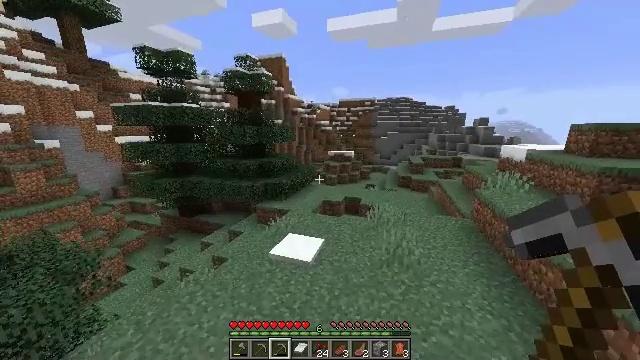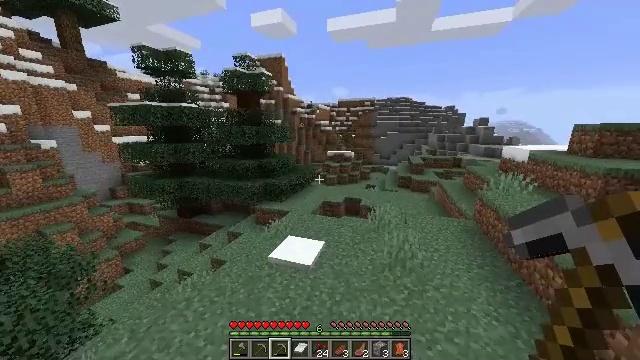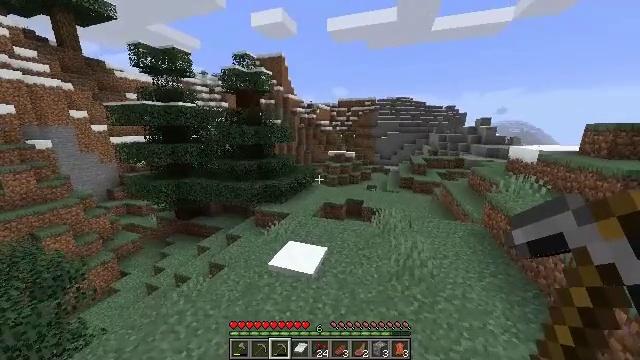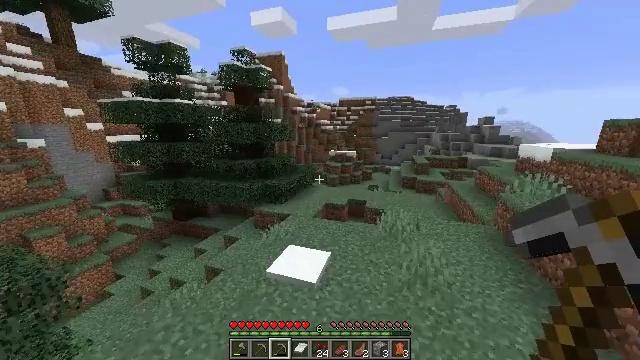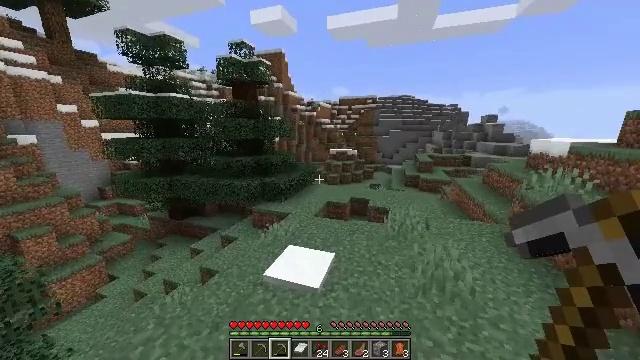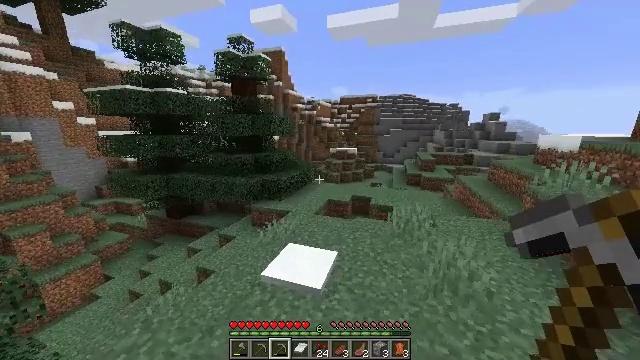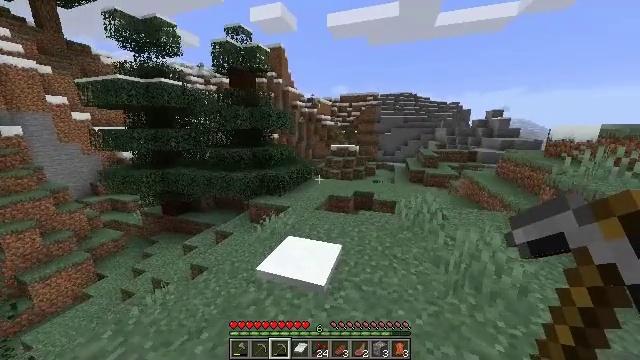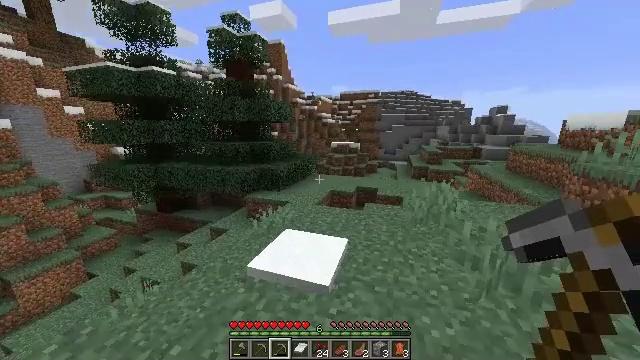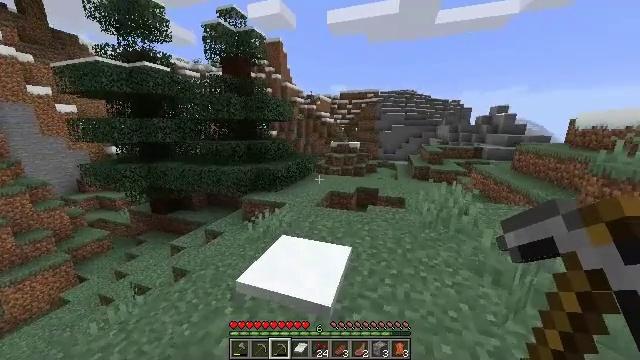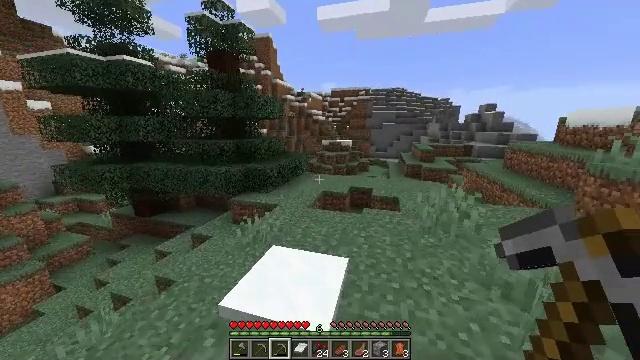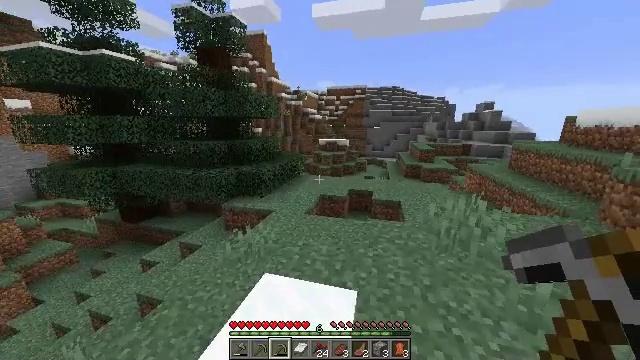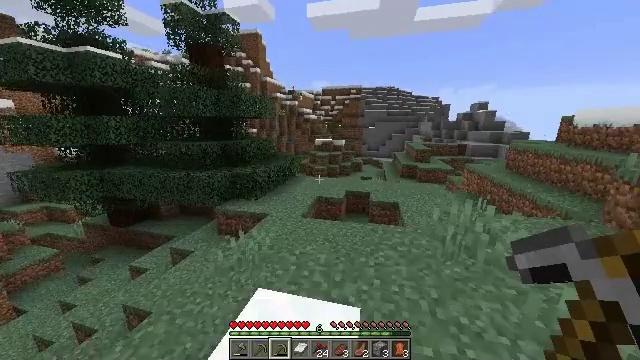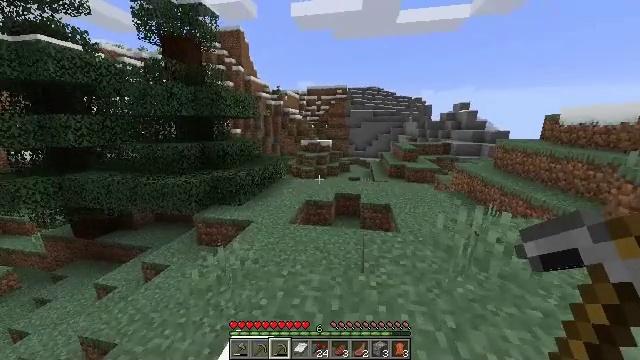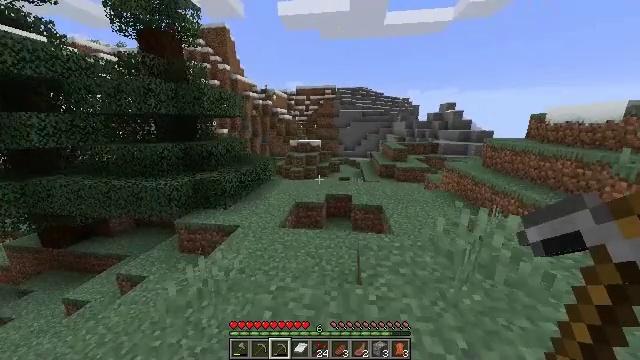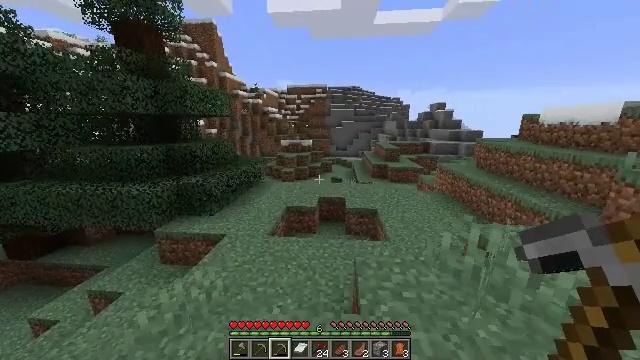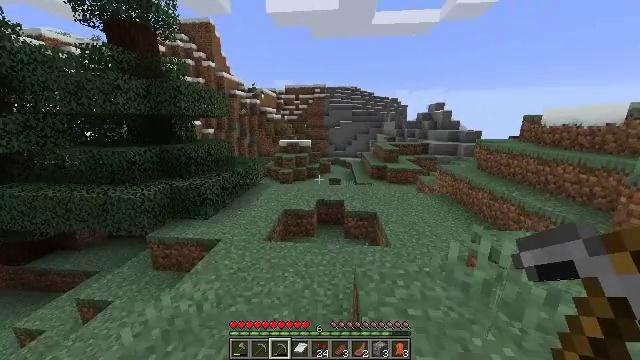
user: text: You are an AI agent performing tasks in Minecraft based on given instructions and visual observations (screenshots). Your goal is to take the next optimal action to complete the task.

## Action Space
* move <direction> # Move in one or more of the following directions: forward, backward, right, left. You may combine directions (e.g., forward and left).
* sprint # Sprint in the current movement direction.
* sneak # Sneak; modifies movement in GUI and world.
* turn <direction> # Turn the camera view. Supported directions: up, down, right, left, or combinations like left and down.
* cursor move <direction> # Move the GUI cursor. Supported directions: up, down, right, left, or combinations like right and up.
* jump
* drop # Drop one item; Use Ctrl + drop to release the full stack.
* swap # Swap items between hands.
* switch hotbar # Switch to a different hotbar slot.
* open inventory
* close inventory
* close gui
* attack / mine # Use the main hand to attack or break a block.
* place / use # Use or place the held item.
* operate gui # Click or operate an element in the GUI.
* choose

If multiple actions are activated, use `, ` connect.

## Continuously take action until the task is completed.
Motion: motion action
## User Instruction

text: Mine the mushroom stem in the forest.
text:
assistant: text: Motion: move forward, sprint
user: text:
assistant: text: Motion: move forward, sprint
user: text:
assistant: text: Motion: move forward, sprint
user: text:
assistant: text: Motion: move forward, sprint
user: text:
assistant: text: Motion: move forward, sprint
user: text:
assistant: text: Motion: move forward, sprint
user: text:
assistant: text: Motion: move forward, sprint
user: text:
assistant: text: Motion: move forward, sprint
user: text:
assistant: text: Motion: move forward, sprint, turn right
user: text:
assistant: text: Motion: move forward, sprint, turn right
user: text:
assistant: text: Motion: move forward, sprint, turn right
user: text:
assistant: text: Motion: move forward, sprint, turn right
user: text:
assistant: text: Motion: move forward, sprint, turn right
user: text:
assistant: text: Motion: move forward, sprint, turn right
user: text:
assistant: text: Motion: move forward, sprint
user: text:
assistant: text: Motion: move forward, sprint
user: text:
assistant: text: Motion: move forward, sprint
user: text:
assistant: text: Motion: move forward, sprint
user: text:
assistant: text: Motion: move forward, sprint, turn left
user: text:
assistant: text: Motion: move forward, sprint, turn left
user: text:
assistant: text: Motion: move forward, sprint, turn left
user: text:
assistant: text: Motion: move forward, sprint, turn left
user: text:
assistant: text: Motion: move forward, sprint, turn left
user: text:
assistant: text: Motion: move forward, sprint, turn left
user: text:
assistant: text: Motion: move forward, sprint
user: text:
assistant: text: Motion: move forward, sprint
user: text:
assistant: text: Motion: move forward, sprint
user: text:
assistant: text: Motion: move forward, sprint
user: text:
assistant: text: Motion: move forward, sprint
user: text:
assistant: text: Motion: move forward, sprint